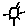
Label: sun